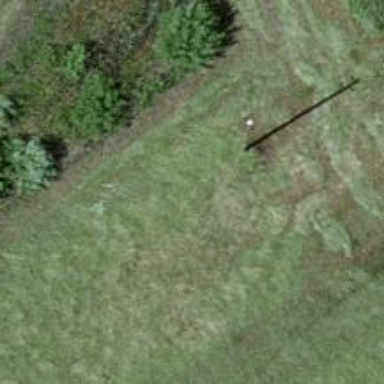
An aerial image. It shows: Power pole.